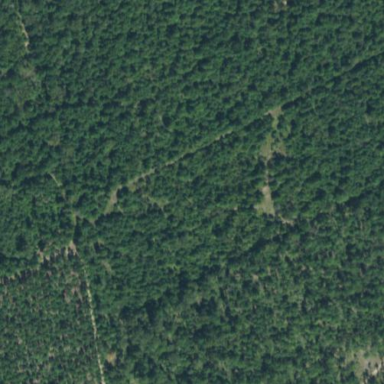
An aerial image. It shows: Evergreen needle-leaved forest.